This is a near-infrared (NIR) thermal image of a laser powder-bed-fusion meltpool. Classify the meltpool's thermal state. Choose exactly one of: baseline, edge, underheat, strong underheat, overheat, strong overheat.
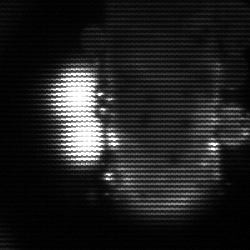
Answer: strong underheat